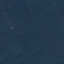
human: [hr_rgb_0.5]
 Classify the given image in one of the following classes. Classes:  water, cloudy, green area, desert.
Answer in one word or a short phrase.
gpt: green area